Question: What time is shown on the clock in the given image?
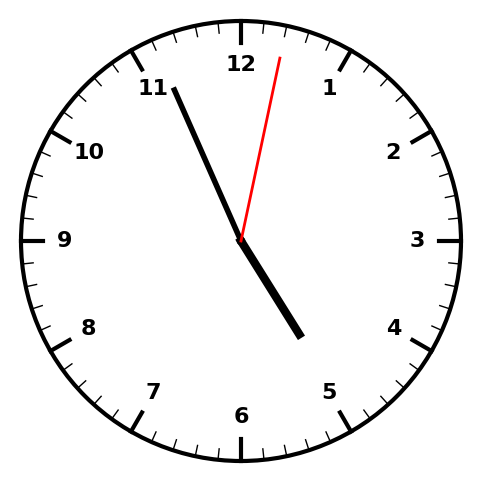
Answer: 04:56:02